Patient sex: M
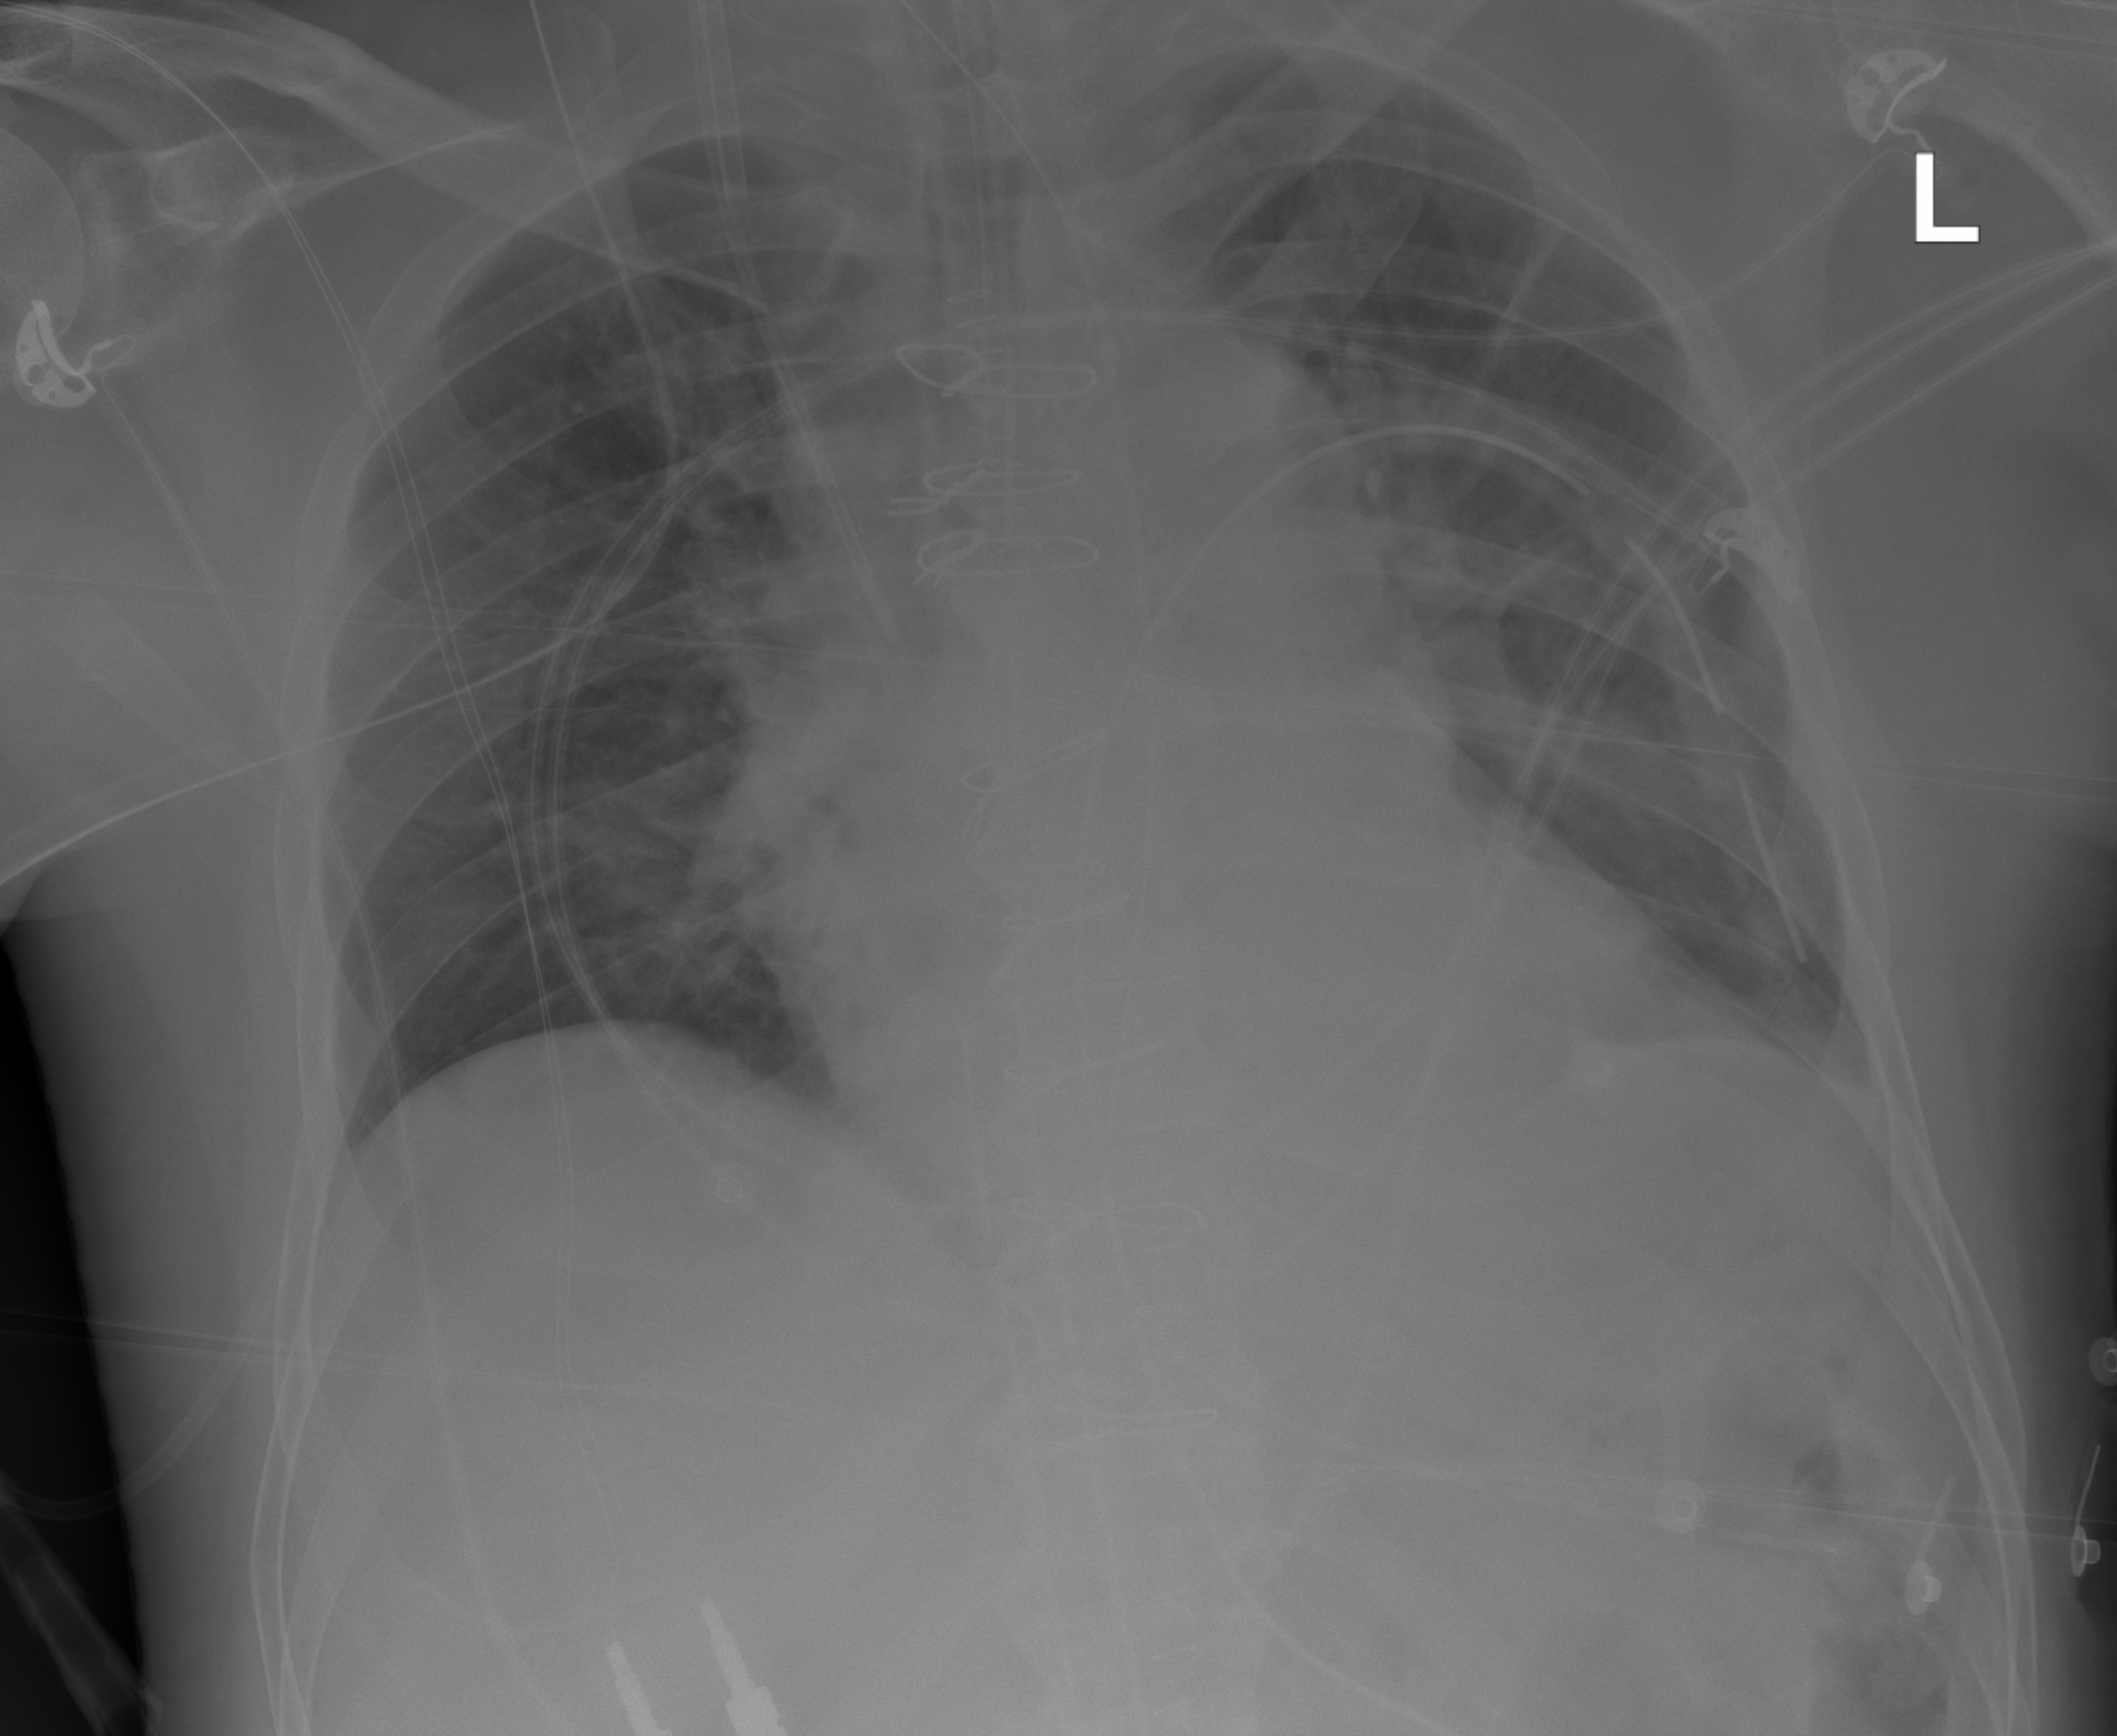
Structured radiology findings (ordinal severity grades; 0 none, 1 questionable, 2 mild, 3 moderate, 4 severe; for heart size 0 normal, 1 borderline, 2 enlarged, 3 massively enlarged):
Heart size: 2
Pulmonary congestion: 0
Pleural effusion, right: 0
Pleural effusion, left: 1
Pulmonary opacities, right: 0
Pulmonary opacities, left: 0
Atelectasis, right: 2
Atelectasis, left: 2